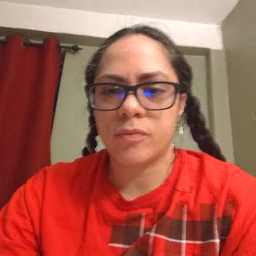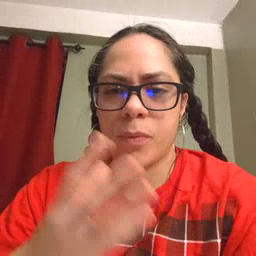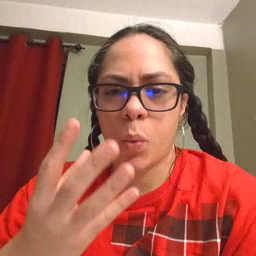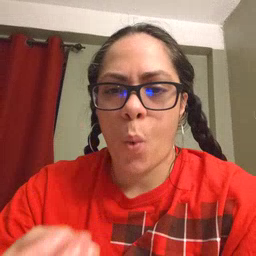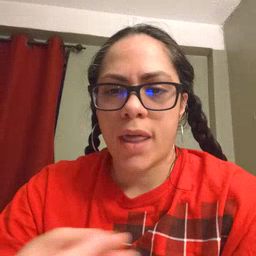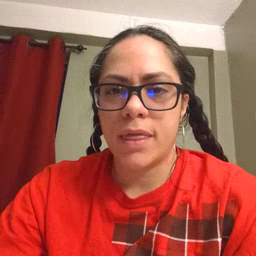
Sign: wet